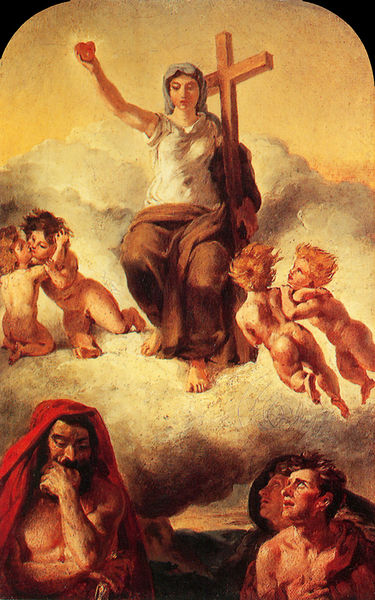
Titel: Die Jungfrau vom Heiligen Herzen (Vorstudie)
Institution: Paris, Musée Delacroix
Schlagwörter: gemälde, gott, hand, himmel, mann, nackt, weiß, wolken, gelb, braun, frau, kleid, männer, blick, rot, tuch, wolke, bart, tragen, figur, fliegen, engel, kuss, kopftuch, nachdenklich, kreuz, religion, schweben, christlich, ehrfurcht, herz, jünger, putten, maria, putti, n